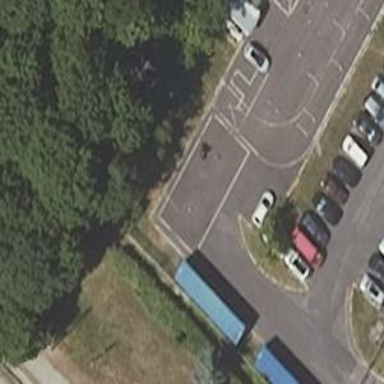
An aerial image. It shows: Road serving as parking aisle.